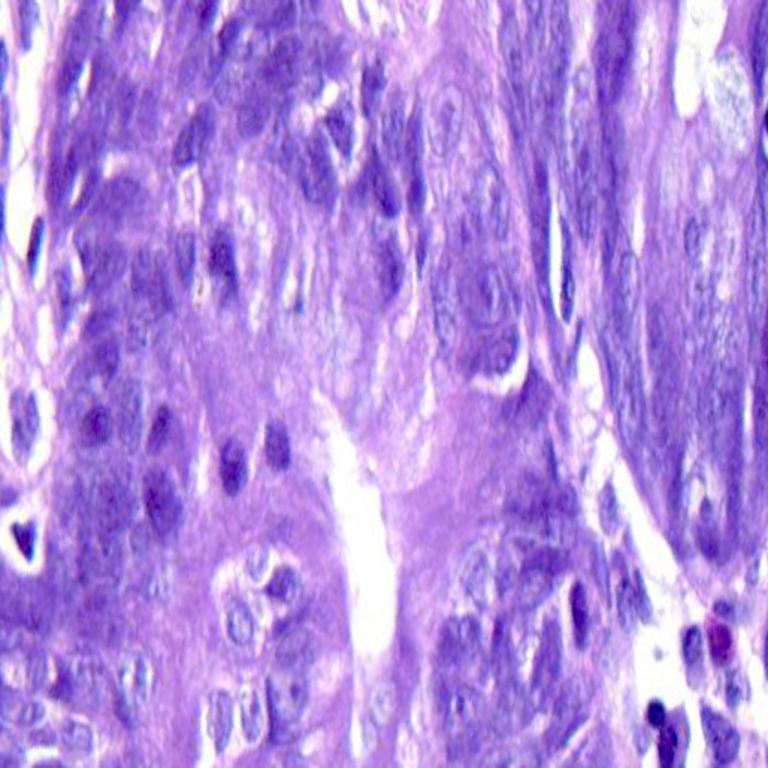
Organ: colon
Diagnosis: adenocarcinomas